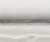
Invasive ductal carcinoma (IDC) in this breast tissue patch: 0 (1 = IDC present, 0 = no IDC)